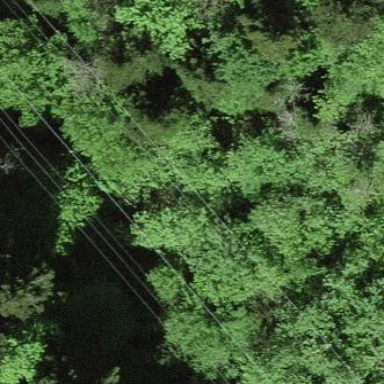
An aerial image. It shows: Broadleaved scrub with deciduous leaves.